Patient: sex F, age 27
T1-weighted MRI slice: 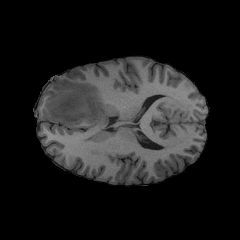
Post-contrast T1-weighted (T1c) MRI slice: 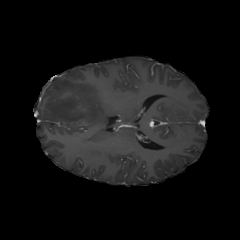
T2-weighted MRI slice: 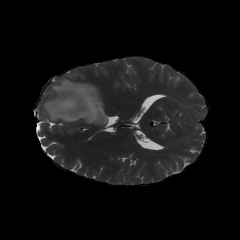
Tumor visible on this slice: yes
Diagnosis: Astrocytoma, IDH-mutant
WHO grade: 4